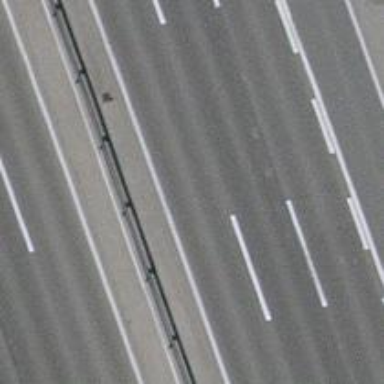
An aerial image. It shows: Asphalt motorway.